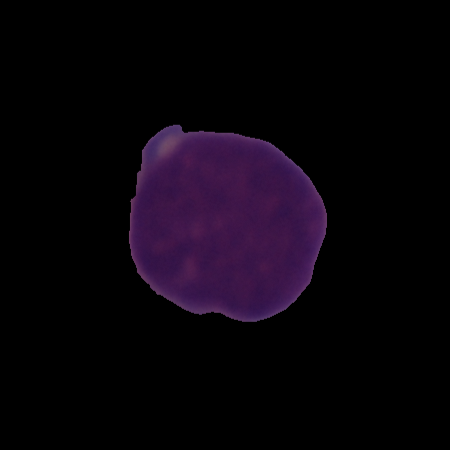
Label: cancer